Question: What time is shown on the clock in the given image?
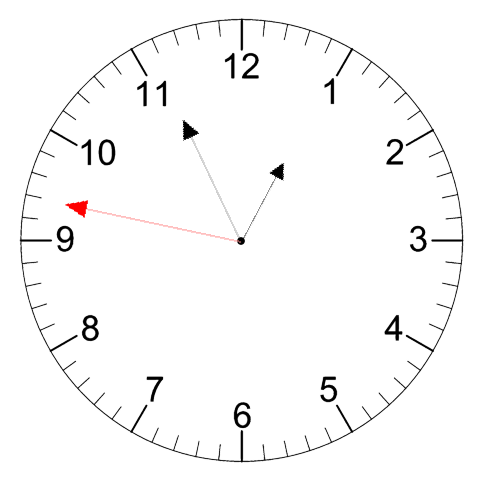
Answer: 12:55:47